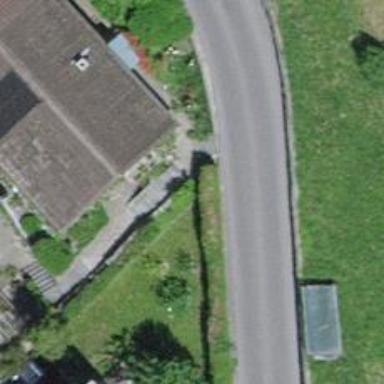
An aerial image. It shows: Hedge barrier.